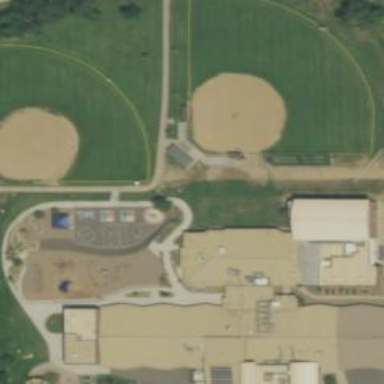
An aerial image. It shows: Baseball pitch for leisure and sports activities.